Question: I'm using Rickshaw to build a line chart that will show speeds at different times.
My data looks like:
'''
[{"x":1484124298856,"y":10},{"x":1484124300949,"y":10},{"x":1484124303142,"y":6},{"x":1484124305543,"y":7},{"x":1484124308544,"y":11},{"x":1484124310415,"y":8},{"x":1484124312038,"y":6},{"x":1484124313609,"y":10},{"x":1484124315152,"y":9},{"x":1484124316804,"y":4},{"x":1484124318638,"y":4},{"x":1484124320577,"y":8},{"x":1484124323127,"y":11},{"x":1484124325787,"y":3},{"x":1484124332703,"y":7},{"x":1484124340367,"y":2},{"x":1484124343787,"y":6},{"x":1484124348003,"y":9},{"x":1484124358932,"y":1},{"x":1484124363545,"y":9},{"x":1484124365670,"y":4},{"x":1484124367744,"y":6},{"x":1484124370212,"y":8},{"x":1484124372633,"y":2},{"x":1484124374960,"y":10},{"x":1484124377234,"y":9},{"x":1484124379623,"y":5},{"x":1484124382105,"y":4},{"x":1484124384763,"y":7},{"x":1484124387649,"y":5},{"x":1484124389965,"y":4},{"x":1484124391586,"y":3},{"x":1484124393010,"y":8},{"x":1484124394309,"y":10},{"x":1484124395588,"y":9},{"x":1484124396844,"y":10},{"x":1484124398047,"y":2},{"x":1484124399222,"y":1},{"x":1484124400324,"y":10},{"x":1484124401497,"y":4},{"x":1484124402787,"y":6},{"x":1484124405196,"y":2},{"x":1484124407560,"y":11},{"x":1484124409613,"y":2},{"x":1484124411312,"y":3},{"x":1484124412982,"y":3},{"x":1484124414386,"y":8},{"x":1484124415735,"y":6},{"x":1484124417047,"y":4},{"x":1484124418433,"y":8},{"x":1484124420174,"y":4},{"x":1484124423064,"y":5},{"x":1484124425978,"y":1},{"x":1484124428110,"y":9},{"x":1484124429807,"y":5},{"x":1484124431495,"y":9},{"x":1484124433077,"y":2},{"x":1484124434563,"y":1},{"x":1484124435975,"y":6},{"x":1484124437624,"y":6},{"x":1484124440760,"y":4},{"x":1484124444016,"y":6},{"x":1484124446655,"y":10},{"x":1484124448596,"y":2},{"x":1484124450839,"y":7},{"x":1484124452820,"y":6},{"x":1484124454660,"y":6},{"x":1484124456322,"y":10},{"x":1484124457993,"y":11},{"x":1484124459839,"y":5},{"x":1484124462118,"y":9},{"x":1484124464724,"y":6},{"x":1484124467396,"y":7},{"x":1484124470081,"y":3},{"x":1484124475097,"y":10},{"x":1484124484548,"y":2},{"x":1484124498625,"y":10},{"x":1484124526543,"y":2},{"x":1484124531178,"y":6},{"x":1484124536233,"y":11},{"x":1484124571541,"y":1},{"x":1484124595464,"y":7}]
'''
Where X is the Time (in Unix seconds) and Y is the Speed (in MPH).
My X axis and Y axis is as follows:
'''
var x_ticks = new Rickshaw.Graph.Axis.Time({
graph: graph,
orientation: 'bottom',
timeFixture: new Rickshaw.Fixtures.Time.Local()
element: document.getElementById('x_axis')
});
var y_ticks = new Rickshaw.Graph.Axis.Y({
graph: graph,
orientation: 'left',
tickFormat: Rickshaw.Fixtures.Number.formatKMBT,
element: document.getElementById('y_axis')
});
'''
And the main graph:
'''
var graph = new Rickshaw.Graph({
element: document.getElementById("speedGraph"),
renderer: 'line',
width: $('#speedGraph').width(),
height: $('#speedGraph').height(),
series: [
{
data: data,
color: "#c05020"
}
]
});
graph.render();
'''
But I see incorrect dates on the X axis. For example the above data is all on the 11th Jan 2016 but at different times. However the labels I see on the graph are as follows:

According to the docs Rickshaw expects dates to be in Unix timestamps so should be understanding the data fine.
This isn't just a formatting issue on the labels. Rickshaw is reading the timestamps wrong!
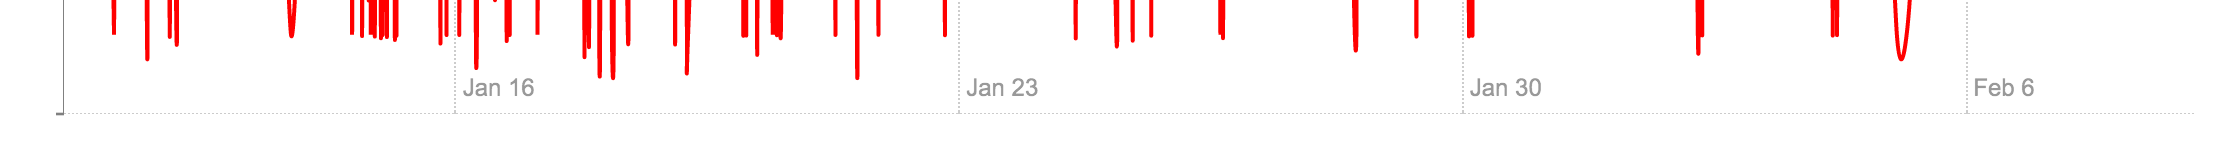
Answer: 1.
X isn't a <URL> . As per your data, X is the total milliseconds from the ZERO-DAY day and time-stamp is the total SECONDS from the ZERO-DAY.
So it has to be converted into a valid time-stamp.
'''
data.forEach(function (element) { element.x = Math.floor(element.x / 1000); });
'''
2.
You can use a <URL>.
'''
/* Using a predefined time unit formatting for x-axis ... */
var xAxisUnit = new Rickshaw.Fixtures.Time().unit('minute');
/* Custom time unit formatting for x-axis ... */
var xAxisUnit = {
name: 'custom',
seconds: 30,
formatter: function (d) {
return d.getUTCMinutes() + 'm :' + d.getUTCSeconds() + 's';
}
}
new Rickshaw.Graph.Axis.Time({
graph: graph,
timeFixture: new Rickshaw.Fixtures.Time.Local(),
timeUnit: xAxisUnit
});
'''
I have edited the <URL> to match your requirement:
'''
var data = [{ "x": 1484124298856, "y": 10 }, { "x": 1484124300949, "y": 10 }, { "x": 1484124303142, "y": 6 }, { "x": 1484124305543, "y": 7 }, { "x": 1484124308544, "y": 11 }, { "x": 1484124310415, "y": 8 }, { "x": 1484124312038, "y": 6 }, { "x": 1484124313609, "y": 10 }, { "x": 1484124315152, "y": 9 }, { "x": 1484124316804, "y": 4 }, { "x": 1484124318638, "y": 4 }, { "x": 1484124320577, "y": 8 }, { "x": 1484124323127, "y": 11 }, { "x": 1484124325787, "y": 3 }, { "x": 1484124332703, "y": 7 }, { "x": 1484124340367, "y": 2 }, { "x": 1484124343787, "y": 6 }, { "x": 1484124348003, "y": 9 }, { "x": 1484124358932, "y": 1 }, { "x": 1484124363545, "y": 9 }, { "x": 1484124365670, "y": 4 }, { "x": 1484124367744, "y": 6 }, { "x": 1484124370212, "y": 8 }, { "x": 1484124372633, "y": 2 }, { "x": 1484124374960, "y": 10 }, { "x": 1484124377234, "y": 9 }, { "x": 1484124379623, "y": 5 }, { "x": 1484124382105, "y": 4 }, { "x": 1484124384763, "y": 7 }, { "x": 1484124387649, "y": 5 }, { "x": 1484124389965, "y": 4 }, { "x": 1484124391586, "y": 3 }, { "x": 1484124393010, "y": 8 }, { "x": 1484124394309, "y": 10 }, { "x": 1484124395588, "y": 9 }, { "x": 1484124396844, "y": 10 }, { "x": 1484124398047, "y": 2 }, { "x": 1484124399222, "y": 1 }, { "x": 1484124400324, "y": 10 }, { "x": 1484124401497, "y": 4 }, { "x": 1484124402787, "y": 6 }, { "x": 1484124405196, "y": 2 }, { "x": 1484124407560, "y": 11 }, { "x": 1484124409613, "y": 2 }, { "x": 1484124411312, "y": 3 }, { "x": 1484124412982, "y": 3 }, { "x": 1484124414386, "y": 8 }, { "x": 1484124415735, "y": 6 }, { "x": 1484124417047, "y": 4 }, { "x": 1484124418433, "y": 8 }, { "x": 1484124420174, "y": 4 }, { "x": 1484124423064, "y": 5 }, { "x": 1484124425978, "y": 1 }, { "x": 1484124428110, "y": 9 }, { "x": 1484124429807, "y": 5 }, { "x": 1484124431495, "y": 9 }, { "x": 1484124433077, "y": 2 }, { "x": 1484124434563, "y": 1 }, { "x": 1484124435975, "y": 6 }, { "x": 1484124437624, "y": 6 }, { "x": 1484124440760, "y": 4 }, { "x": 1484124444016, "y": 6 }, { "x": 1484124446655, "y": 10 }, { "x": 1484124448596, "y": 2 }, { "x": 1484124450839, "y": 7 }, { "x": 1484124452820, "y": 6 }, { "x": 1484124454660, "y": 6 }, { "x": 1484124456322, "y": 10 }, { "x": 1484124457993, "y": 11 }, { "x": 1484124459839, "y": 5 }, { "x": 1484124462118, "y": 9 }, { "x": 1484124464724, "y": 6 }, { "x": 1484124467396, "y": 7 }, { "x": 1484124470081, "y": 3 }, { "x": 1484124475097, "y": 10 }, { "x": 1484124484548, "y": 2 }, { "x": 1484124498625, "y": 10 }, { "x": 1484124526543, "y": 2 }, { "x": 1484124531178, "y": 6 }, { "x": 1484124536233, "y": 11 }, { "x": 1484124571541, "y": 1 }, { "x": 1484124595464, "y": 7 }];
/* converting to valid UNIX timestamp ...*/
data.forEach(function (element) { element.x = Math.floor(element.x / 1000); })
/* sorting in ASC to get MIN and MAX for Y-axis ... */
data.sort(function (a, b) { return a.y - b.y; });
/* creating a scale for Y-Axis with MIN and MAX of Y-Axis values ..*/
var scale = d3.scale.linear().domain([data[0].y, data[data.length - 1].y]).nice();
/* sorting data by X values in asending order.... */
data.sort(function (a, b) { return a.x - b.x; });
var graph = new Rickshaw.Graph({
element: document.getElementById("chart"),
renderer: 'line',
series: [{
color: 'steelblue',
data: data,
name: 'Series A',
scale: scale
}]
});
/* Using a predefined time unit formatting for x-axis ... */
//var xAxisUnit = new Rickshaw.Fixtures.Time().unit('minute');
/* Custom time unit formatting for x-axis ... */
var xAxisUnit = {
name: 'custom',
seconds: 30,
formatter: function (d) {
/* formatting via minutes: seconds. NOTE UTC is being used, and those functions are from the default JS Date class .... */
return d.getUTCMinutes() + 'm :' + d.getUTCSeconds() + 's';
}
}
new Rickshaw.Graph.Axis.Time({
graph: graph,
timeFixture: new Rickshaw.Fixtures.Time.Local(),
timeUnit: xAxisUnit
});
new Rickshaw.Graph.Axis.Y.Scaled({
element: document.getElementById('axis0'),
graph: graph,
scale: scale,
orientation: 'left',
tickFormat: Rickshaw.Fixtures.Number.formatKMBT
});
new Rickshaw.Graph.HoverDetail({
graph: graph
});
graph.render();
'''
'''
#axis0 {
position: absolute;
height: 800px;
width: 40px;
}
#axis1 {
position: absolute;
left: 1050px;
height: 800px;
width: 40px;
}
#chart {
left: 50px;
width: 1000px;
position: absolute;
}
'''
'''
<link href="http://code.shutterstock.com/rickshaw/src/css/graph.css" rel="stylesheet"/>
<link href="http://code.shutterstock.com/rickshaw/src/css/detail.css" rel="stylesheet"/>
<link href="http://code.shutterstock.com/rickshaw/examples/css/lines.css" rel="stylesheet"/>
<script src="http://code.shutterstock.com/rickshaw/vendor/d3.v3.js"></script>
<script src="http://code.shutterstock.com/rickshaw/rickshaw.js"></script>
<div id="axis0"></div>
<div id="chart"></div>
'''